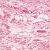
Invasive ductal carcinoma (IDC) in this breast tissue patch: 0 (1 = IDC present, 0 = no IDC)